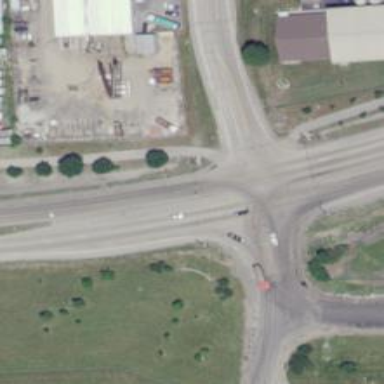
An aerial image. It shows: Unmarked road crossing.